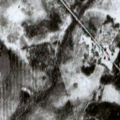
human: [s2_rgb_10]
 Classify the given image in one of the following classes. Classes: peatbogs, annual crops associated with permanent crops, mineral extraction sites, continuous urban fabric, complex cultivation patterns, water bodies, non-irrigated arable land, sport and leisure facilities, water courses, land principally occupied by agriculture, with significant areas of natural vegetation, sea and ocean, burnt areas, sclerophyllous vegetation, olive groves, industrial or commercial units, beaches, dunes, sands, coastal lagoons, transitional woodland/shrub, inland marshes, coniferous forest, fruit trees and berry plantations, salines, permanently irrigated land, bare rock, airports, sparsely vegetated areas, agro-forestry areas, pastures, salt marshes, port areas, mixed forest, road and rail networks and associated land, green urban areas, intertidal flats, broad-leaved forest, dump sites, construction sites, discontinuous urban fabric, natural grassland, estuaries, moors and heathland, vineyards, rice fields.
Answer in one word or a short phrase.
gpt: coniferous forest, mixed forest, transitional woodland/shrub, peatbogs